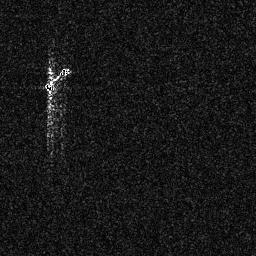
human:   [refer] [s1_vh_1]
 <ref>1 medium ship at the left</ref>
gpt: <box>[[16, 25, 26, 35, 0]]</box>